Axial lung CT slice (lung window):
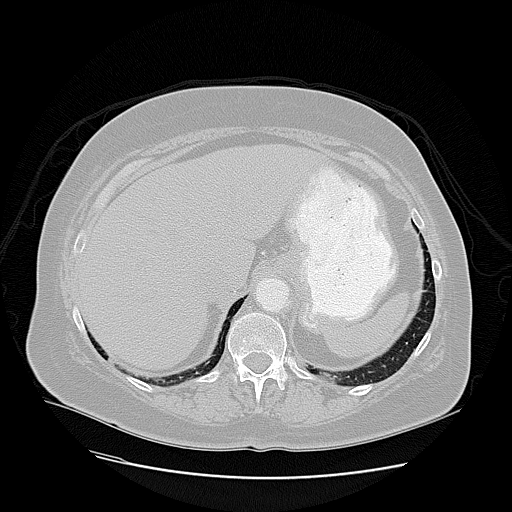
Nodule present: no